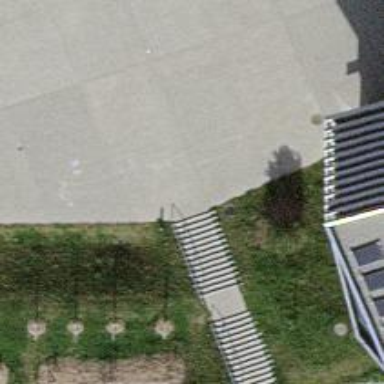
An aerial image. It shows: Concrete footway.